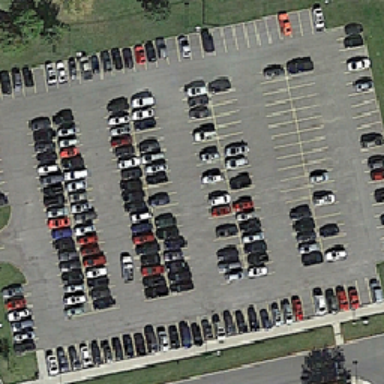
There are many green plants and lawns around the parking lot .